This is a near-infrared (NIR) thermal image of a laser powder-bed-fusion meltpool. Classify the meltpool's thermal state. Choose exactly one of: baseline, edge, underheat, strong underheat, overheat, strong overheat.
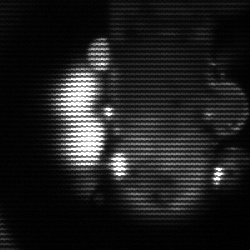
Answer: strong underheat